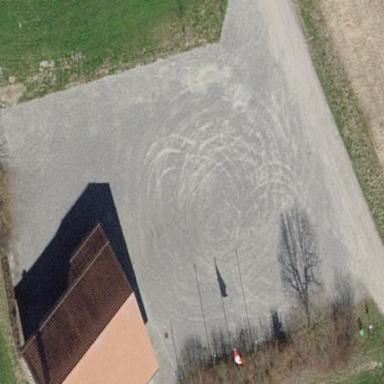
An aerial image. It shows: Parking area with surface.